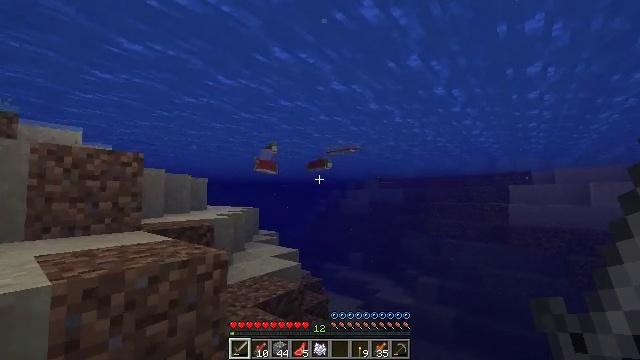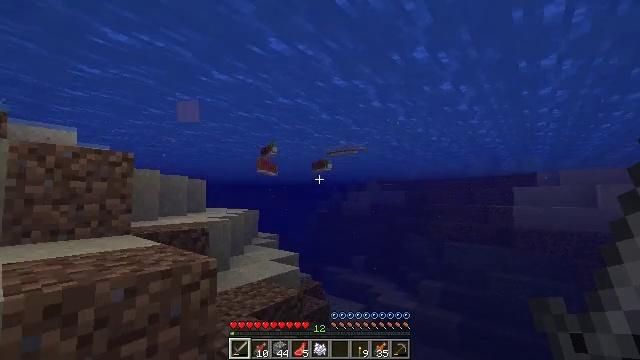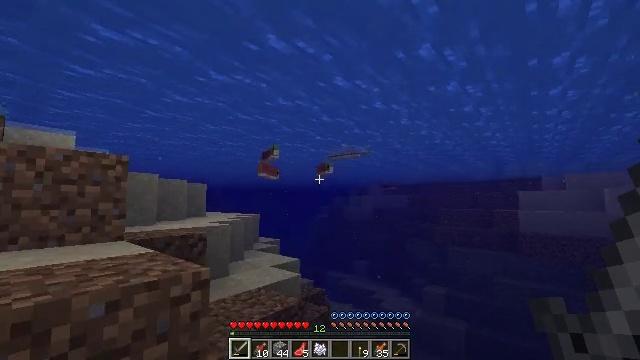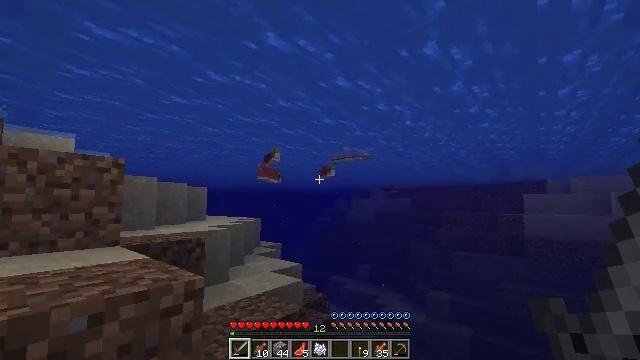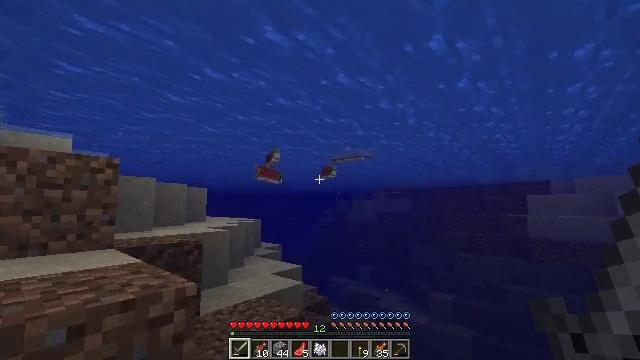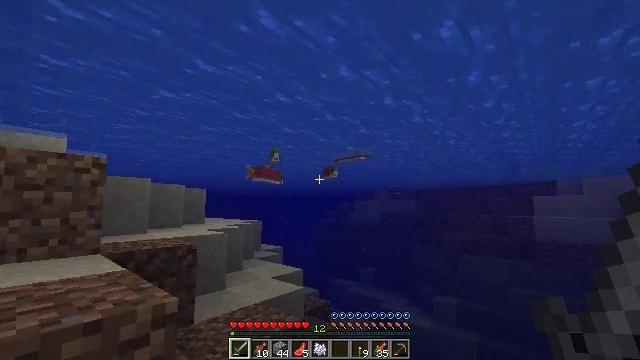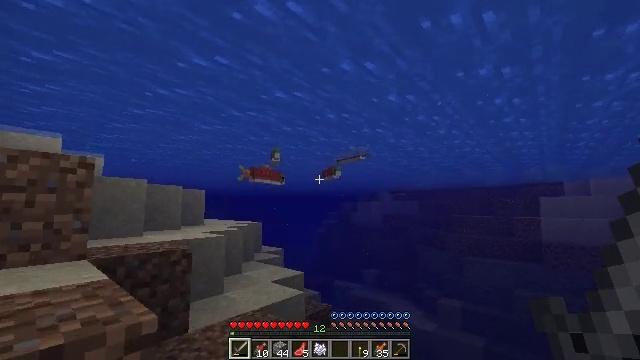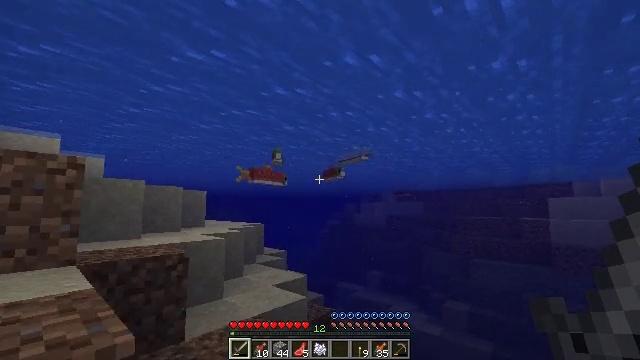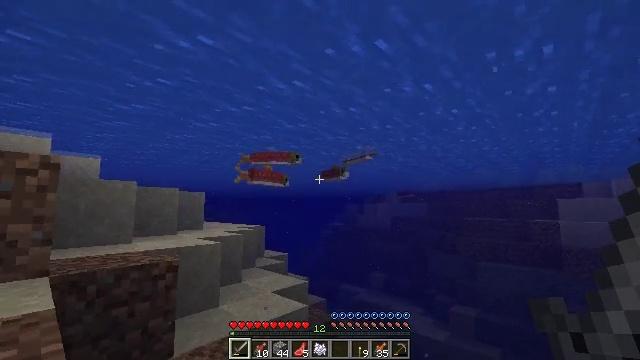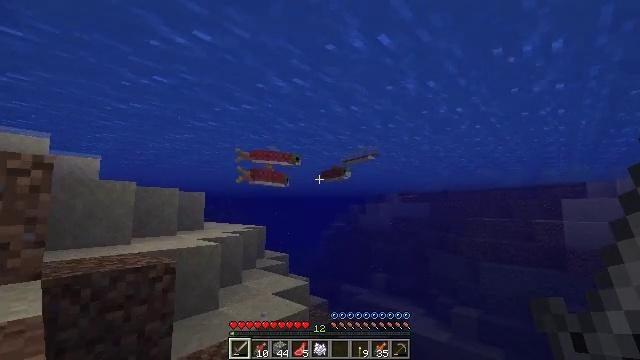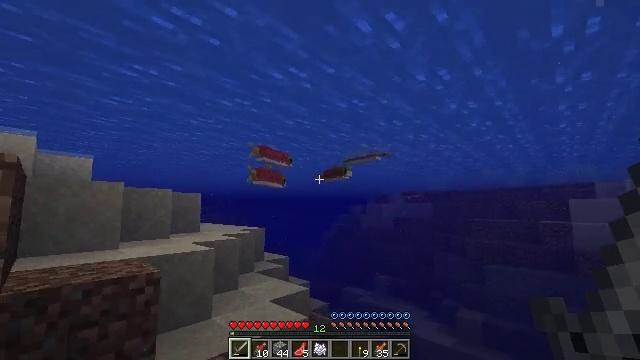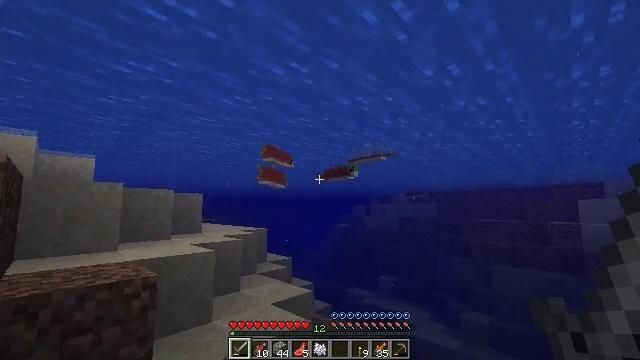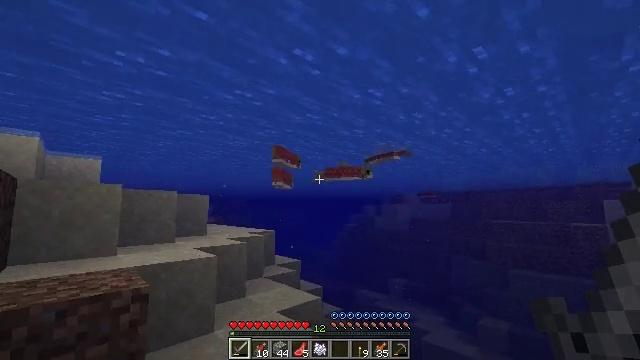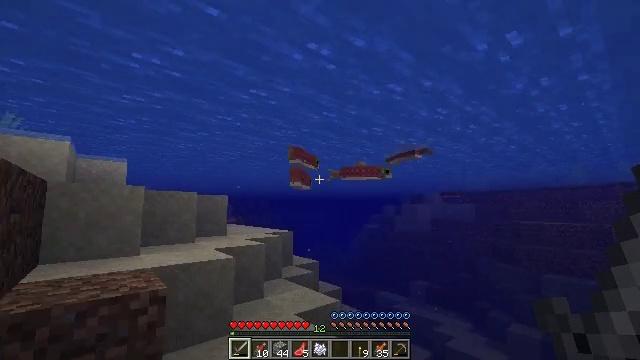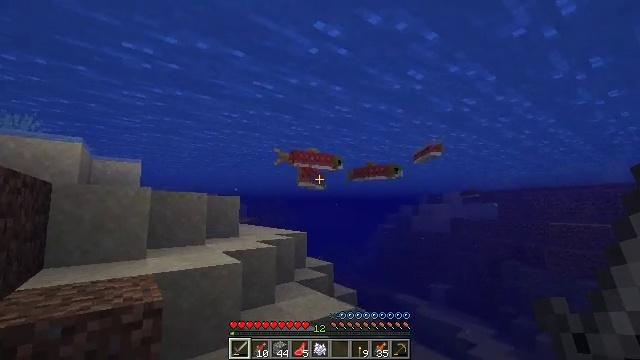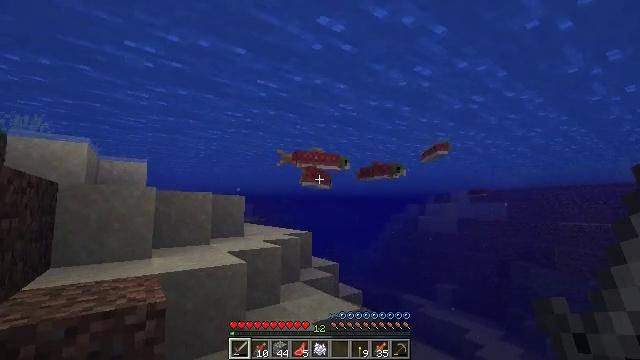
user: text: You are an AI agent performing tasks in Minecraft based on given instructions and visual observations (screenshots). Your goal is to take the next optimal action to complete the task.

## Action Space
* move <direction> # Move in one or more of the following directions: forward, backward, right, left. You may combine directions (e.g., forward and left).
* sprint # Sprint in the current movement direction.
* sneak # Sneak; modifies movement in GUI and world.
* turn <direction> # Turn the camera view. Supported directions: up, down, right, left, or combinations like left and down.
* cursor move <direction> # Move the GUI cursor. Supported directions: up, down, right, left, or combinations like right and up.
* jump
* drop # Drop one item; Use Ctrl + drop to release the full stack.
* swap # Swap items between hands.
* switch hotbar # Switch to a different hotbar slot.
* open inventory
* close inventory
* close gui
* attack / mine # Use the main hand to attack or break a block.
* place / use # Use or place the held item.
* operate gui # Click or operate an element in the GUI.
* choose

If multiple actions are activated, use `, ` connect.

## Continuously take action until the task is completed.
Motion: motion action
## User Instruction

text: Kill the salmon.
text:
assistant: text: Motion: move forward
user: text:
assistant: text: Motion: move forward
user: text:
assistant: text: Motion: move forward
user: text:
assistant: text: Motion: move forward
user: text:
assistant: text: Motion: move forward
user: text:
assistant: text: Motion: move forward
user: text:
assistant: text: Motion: move forward
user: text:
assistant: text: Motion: move forward
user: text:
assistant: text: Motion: move forward
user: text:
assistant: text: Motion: move forward
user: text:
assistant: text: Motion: move forward
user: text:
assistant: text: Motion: move forward, turn left
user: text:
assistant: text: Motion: move forward, turn left
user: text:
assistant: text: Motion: move forward, turn left
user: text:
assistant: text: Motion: move forward, turn left
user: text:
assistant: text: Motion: move forward
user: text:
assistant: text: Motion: move forward
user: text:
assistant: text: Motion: move forward
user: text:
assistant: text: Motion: move forward
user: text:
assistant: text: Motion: move forward
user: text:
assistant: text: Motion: move forward
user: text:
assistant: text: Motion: move forward
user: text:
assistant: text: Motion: move forward
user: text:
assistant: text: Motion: move forward
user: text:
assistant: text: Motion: move forward
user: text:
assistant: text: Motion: move forward, turn left and down
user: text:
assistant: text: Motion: move forward, turn left and down
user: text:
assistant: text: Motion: move forward, turn left
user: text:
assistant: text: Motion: move forward, turn left and up, attack / mine
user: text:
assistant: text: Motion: move forward, turn left, attack / mine